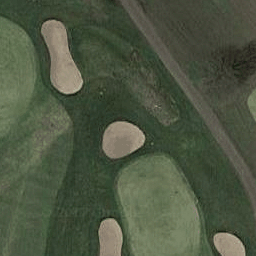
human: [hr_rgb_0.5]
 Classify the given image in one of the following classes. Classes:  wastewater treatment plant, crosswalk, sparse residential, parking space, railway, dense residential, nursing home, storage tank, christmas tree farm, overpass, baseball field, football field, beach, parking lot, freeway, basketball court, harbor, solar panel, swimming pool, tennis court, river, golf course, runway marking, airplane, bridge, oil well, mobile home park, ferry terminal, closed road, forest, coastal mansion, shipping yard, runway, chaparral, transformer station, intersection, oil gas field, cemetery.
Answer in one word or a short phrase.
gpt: golf course